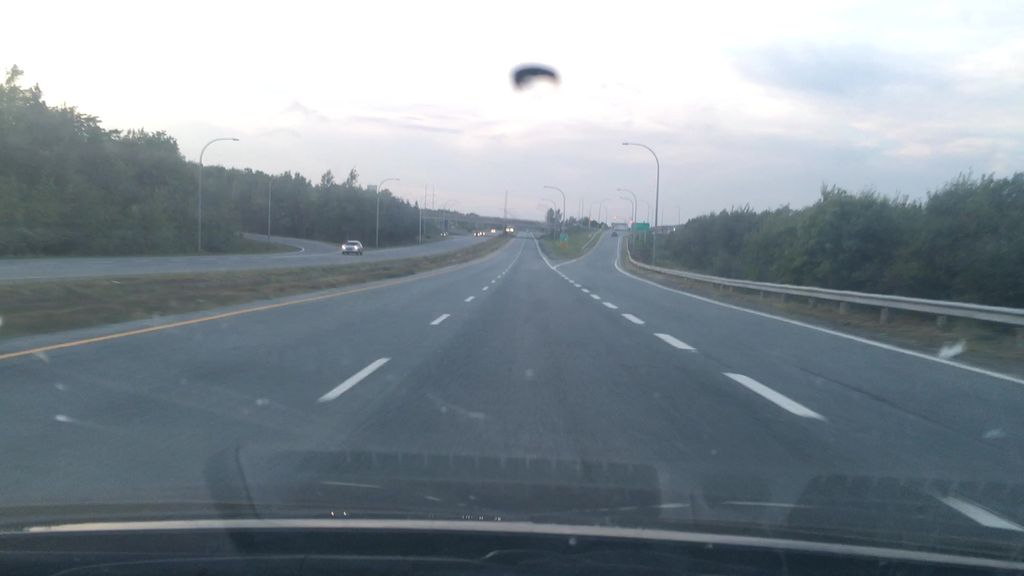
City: halifax